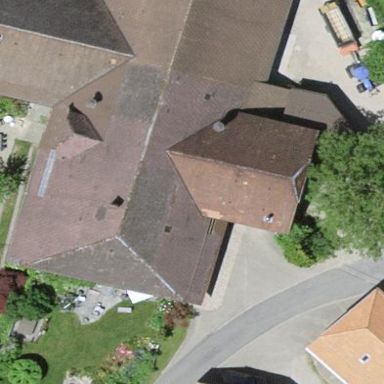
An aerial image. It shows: Farm building.